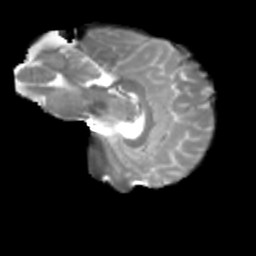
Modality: T2w
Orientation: sagittal
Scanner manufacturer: siemens
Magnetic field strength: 3 T
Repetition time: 4 s
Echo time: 0.0594 s